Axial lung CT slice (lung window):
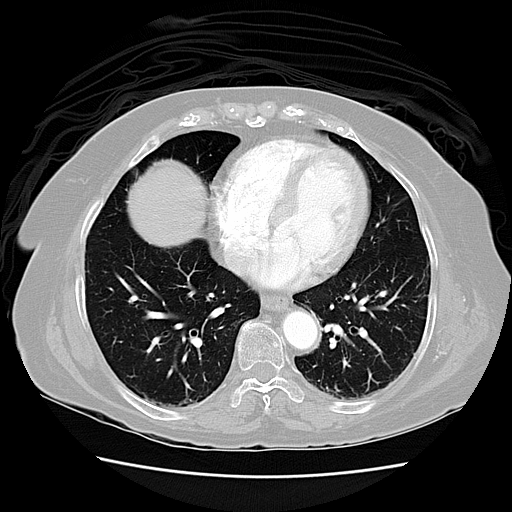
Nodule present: no